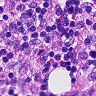
Metastatic tissue present: no